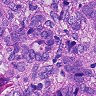
Metastatic tissue present: yes